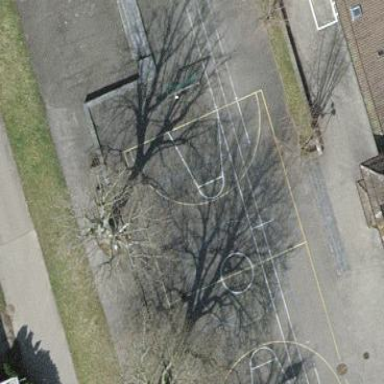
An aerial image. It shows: Basketball court on leisure land pitch.